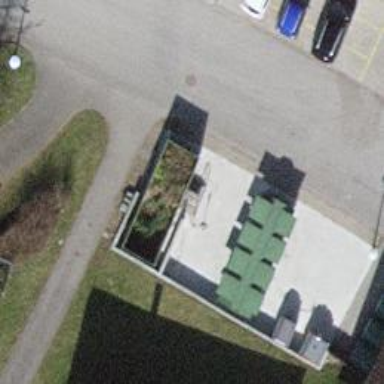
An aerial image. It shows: Recycling centre providing amenities for recycling.